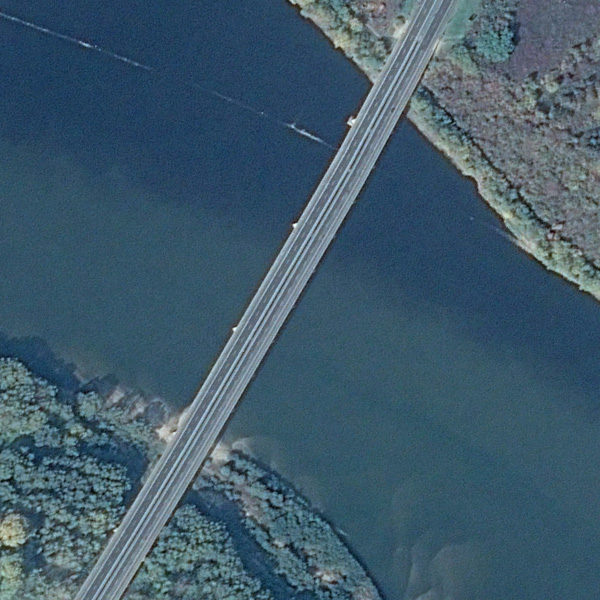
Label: Bridge